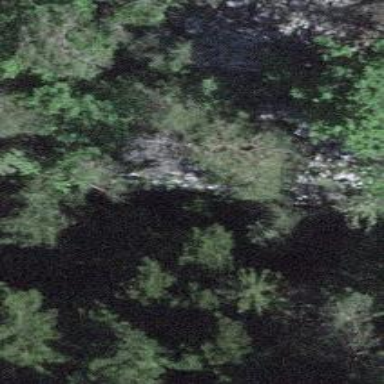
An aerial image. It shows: Cliff in nature.